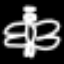
Label: angel